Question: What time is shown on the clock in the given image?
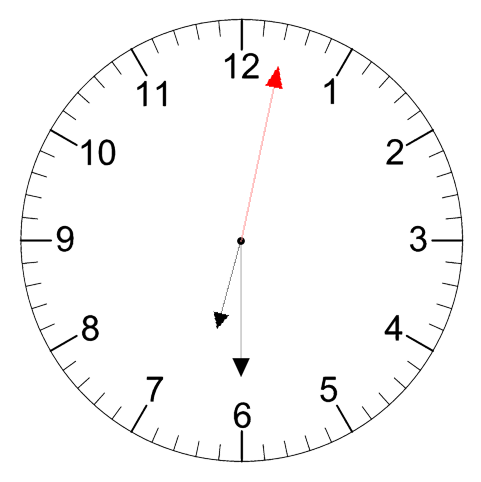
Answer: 06:30:02